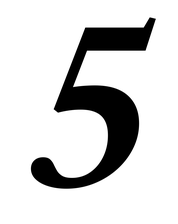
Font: LibreCaslonText-Italic_SemiBold_Italic